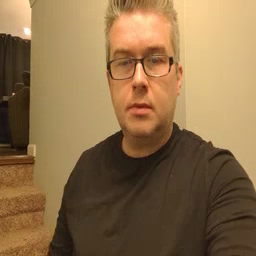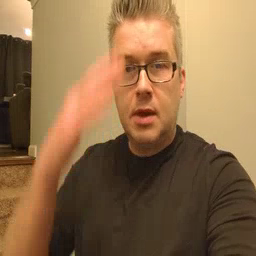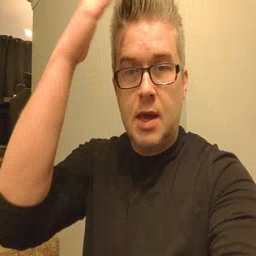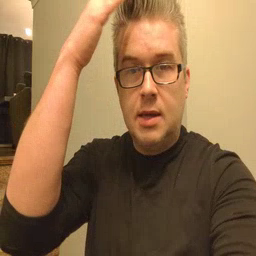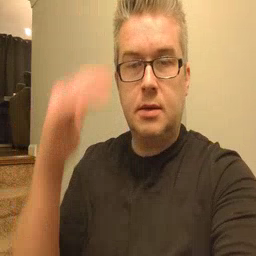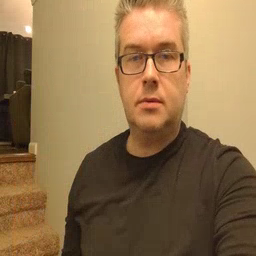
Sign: hat